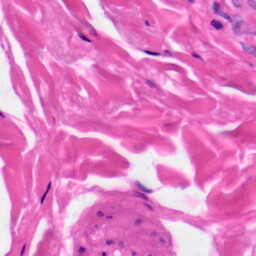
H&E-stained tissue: Skin